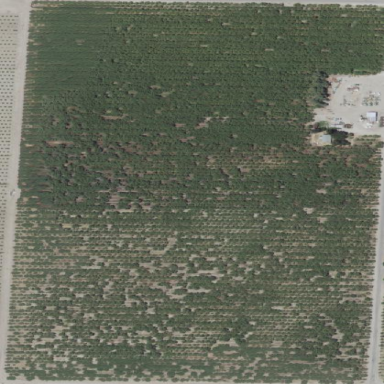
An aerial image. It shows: Orchard filled with almond trees.